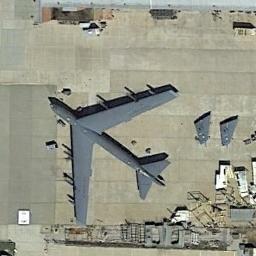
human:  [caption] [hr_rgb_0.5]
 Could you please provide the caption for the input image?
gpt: A gray airplane was parked  on the airport .

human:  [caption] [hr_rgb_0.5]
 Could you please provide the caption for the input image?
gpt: An airplane is on the runway in the middle of many buildings .

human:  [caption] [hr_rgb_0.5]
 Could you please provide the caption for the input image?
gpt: A gray plane parked on the open area and all kind of facilities around it .

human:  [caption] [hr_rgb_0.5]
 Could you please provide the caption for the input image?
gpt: A gray-footed aircraft occupied about a quarter of the entire image .

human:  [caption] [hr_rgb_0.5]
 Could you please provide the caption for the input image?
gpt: There are many small houses next to an airplane .